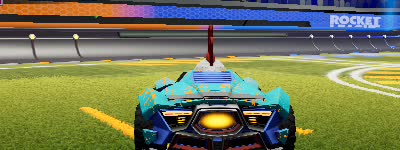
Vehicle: werewolf